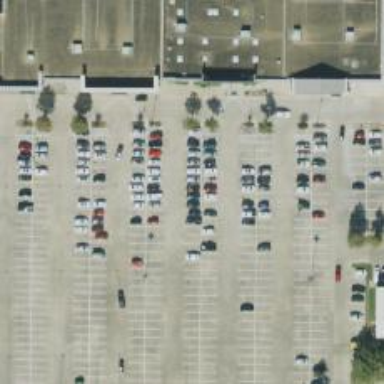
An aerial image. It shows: Parking space is available.